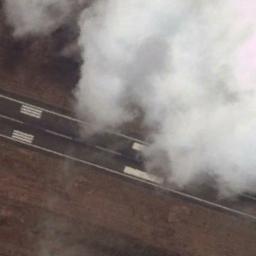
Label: runway